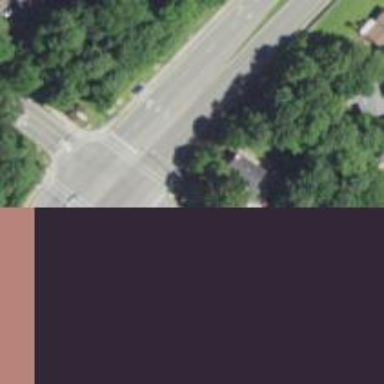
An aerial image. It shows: Marked crossing on the road.